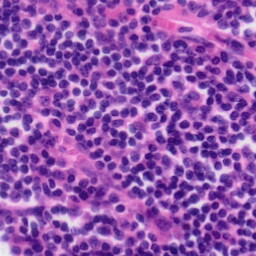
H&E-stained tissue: Tonsil